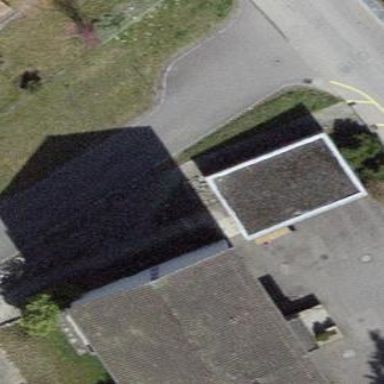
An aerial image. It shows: Garage building.